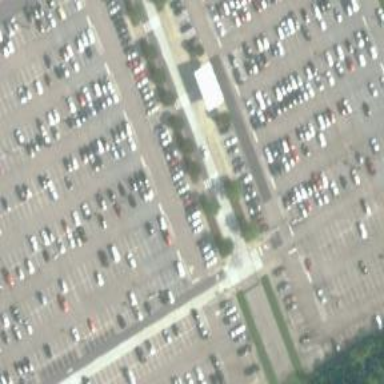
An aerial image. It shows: Parking space is available.